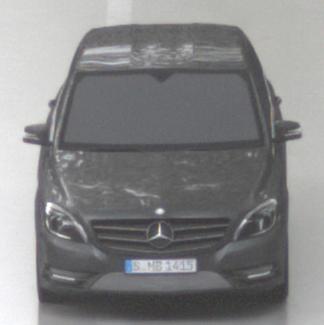
Make: Mercedes-Benz
Model: B 180 BlueEFFICIENCY
Detailed model: B-Class (246)
Model produced from: 2011/11
Model produced until: 2012/10
Doors: 5
Color: gray
Road condition: wet road
Daytime: morning or afternoon
Contrast: low contrast